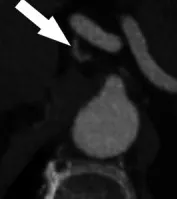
Helicoidal 512 slice computed tomography angiography at 6 months in arterial phase with 1.3 mm slices. (B) Coronal view with a recanalization of the lumen of the LGA (arrow). LGA, left gastric artery.
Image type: radiology (ct)